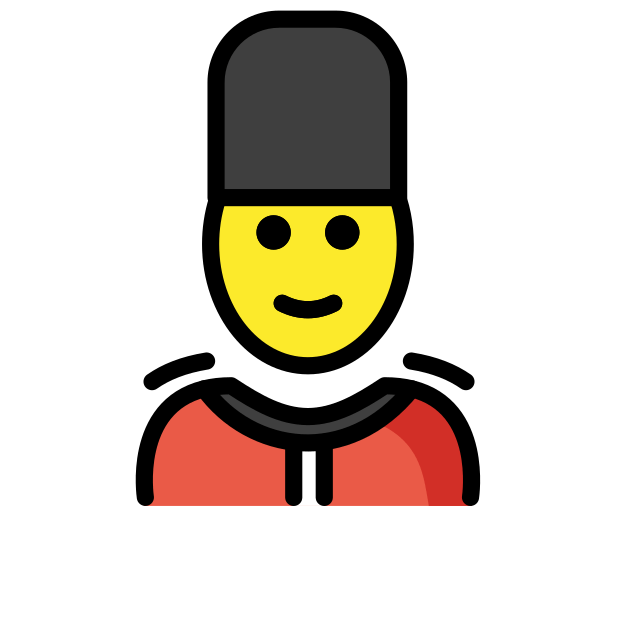
guard